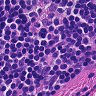
Metastatic tissue present: no